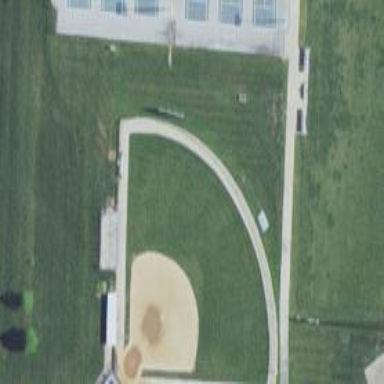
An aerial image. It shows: Softball pitch for playing softball or baseball.